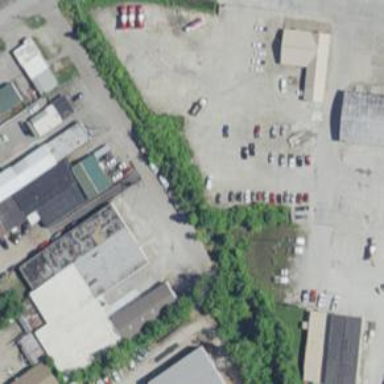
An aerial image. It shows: Alley classified as service road.